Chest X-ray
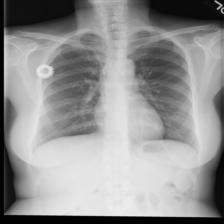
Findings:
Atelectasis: negative
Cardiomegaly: negative
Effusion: negative
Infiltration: negative
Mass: negative
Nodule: negative
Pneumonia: negative
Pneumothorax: negative
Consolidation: negative
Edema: negative
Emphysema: negative
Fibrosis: negative
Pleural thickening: negative
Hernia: negative